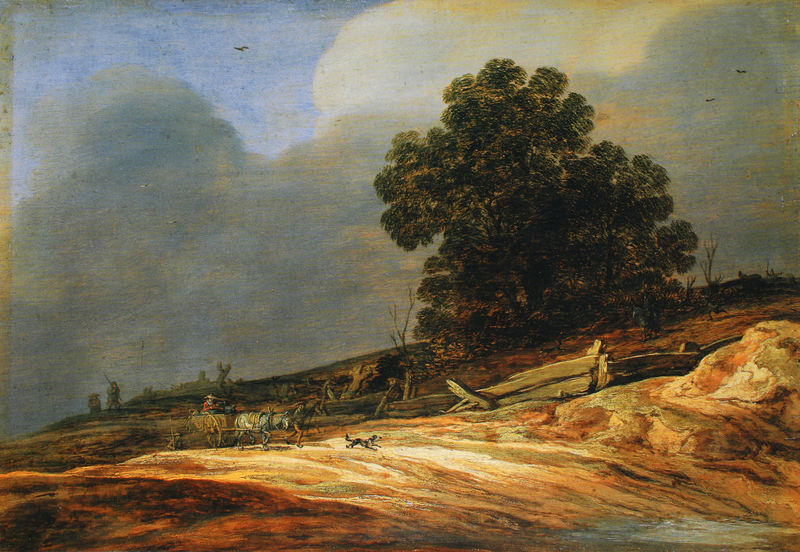
Titel: Dünenlandschaft mit Bäumen und Fuhrwerk
Künstler: Pieter de Molijn
Standort: Braunschweig
Institution: Herzog Anton Ulrich-Museum
Schlagwörter: baum, dunkel, gemälde, gewitter, himmel, mann, vogel, wasser, wolken, gelb, grün, landschaft, menschen, ocker, sand, abend, holz, licht, männer, hund, weg, zaun, stein, steine, felder, hügel, vögel, sonne, gold, esel, pferd, pferde, reiter, kutsche, arbeiter, wagen, fluß, ölgemälde, unwetter, woken, bretter, schein, wanderer, dramatisch, gespann, pflug, lichtschein, laufend, heimkehr, gelb ocker, pferdewagen, furt